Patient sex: M
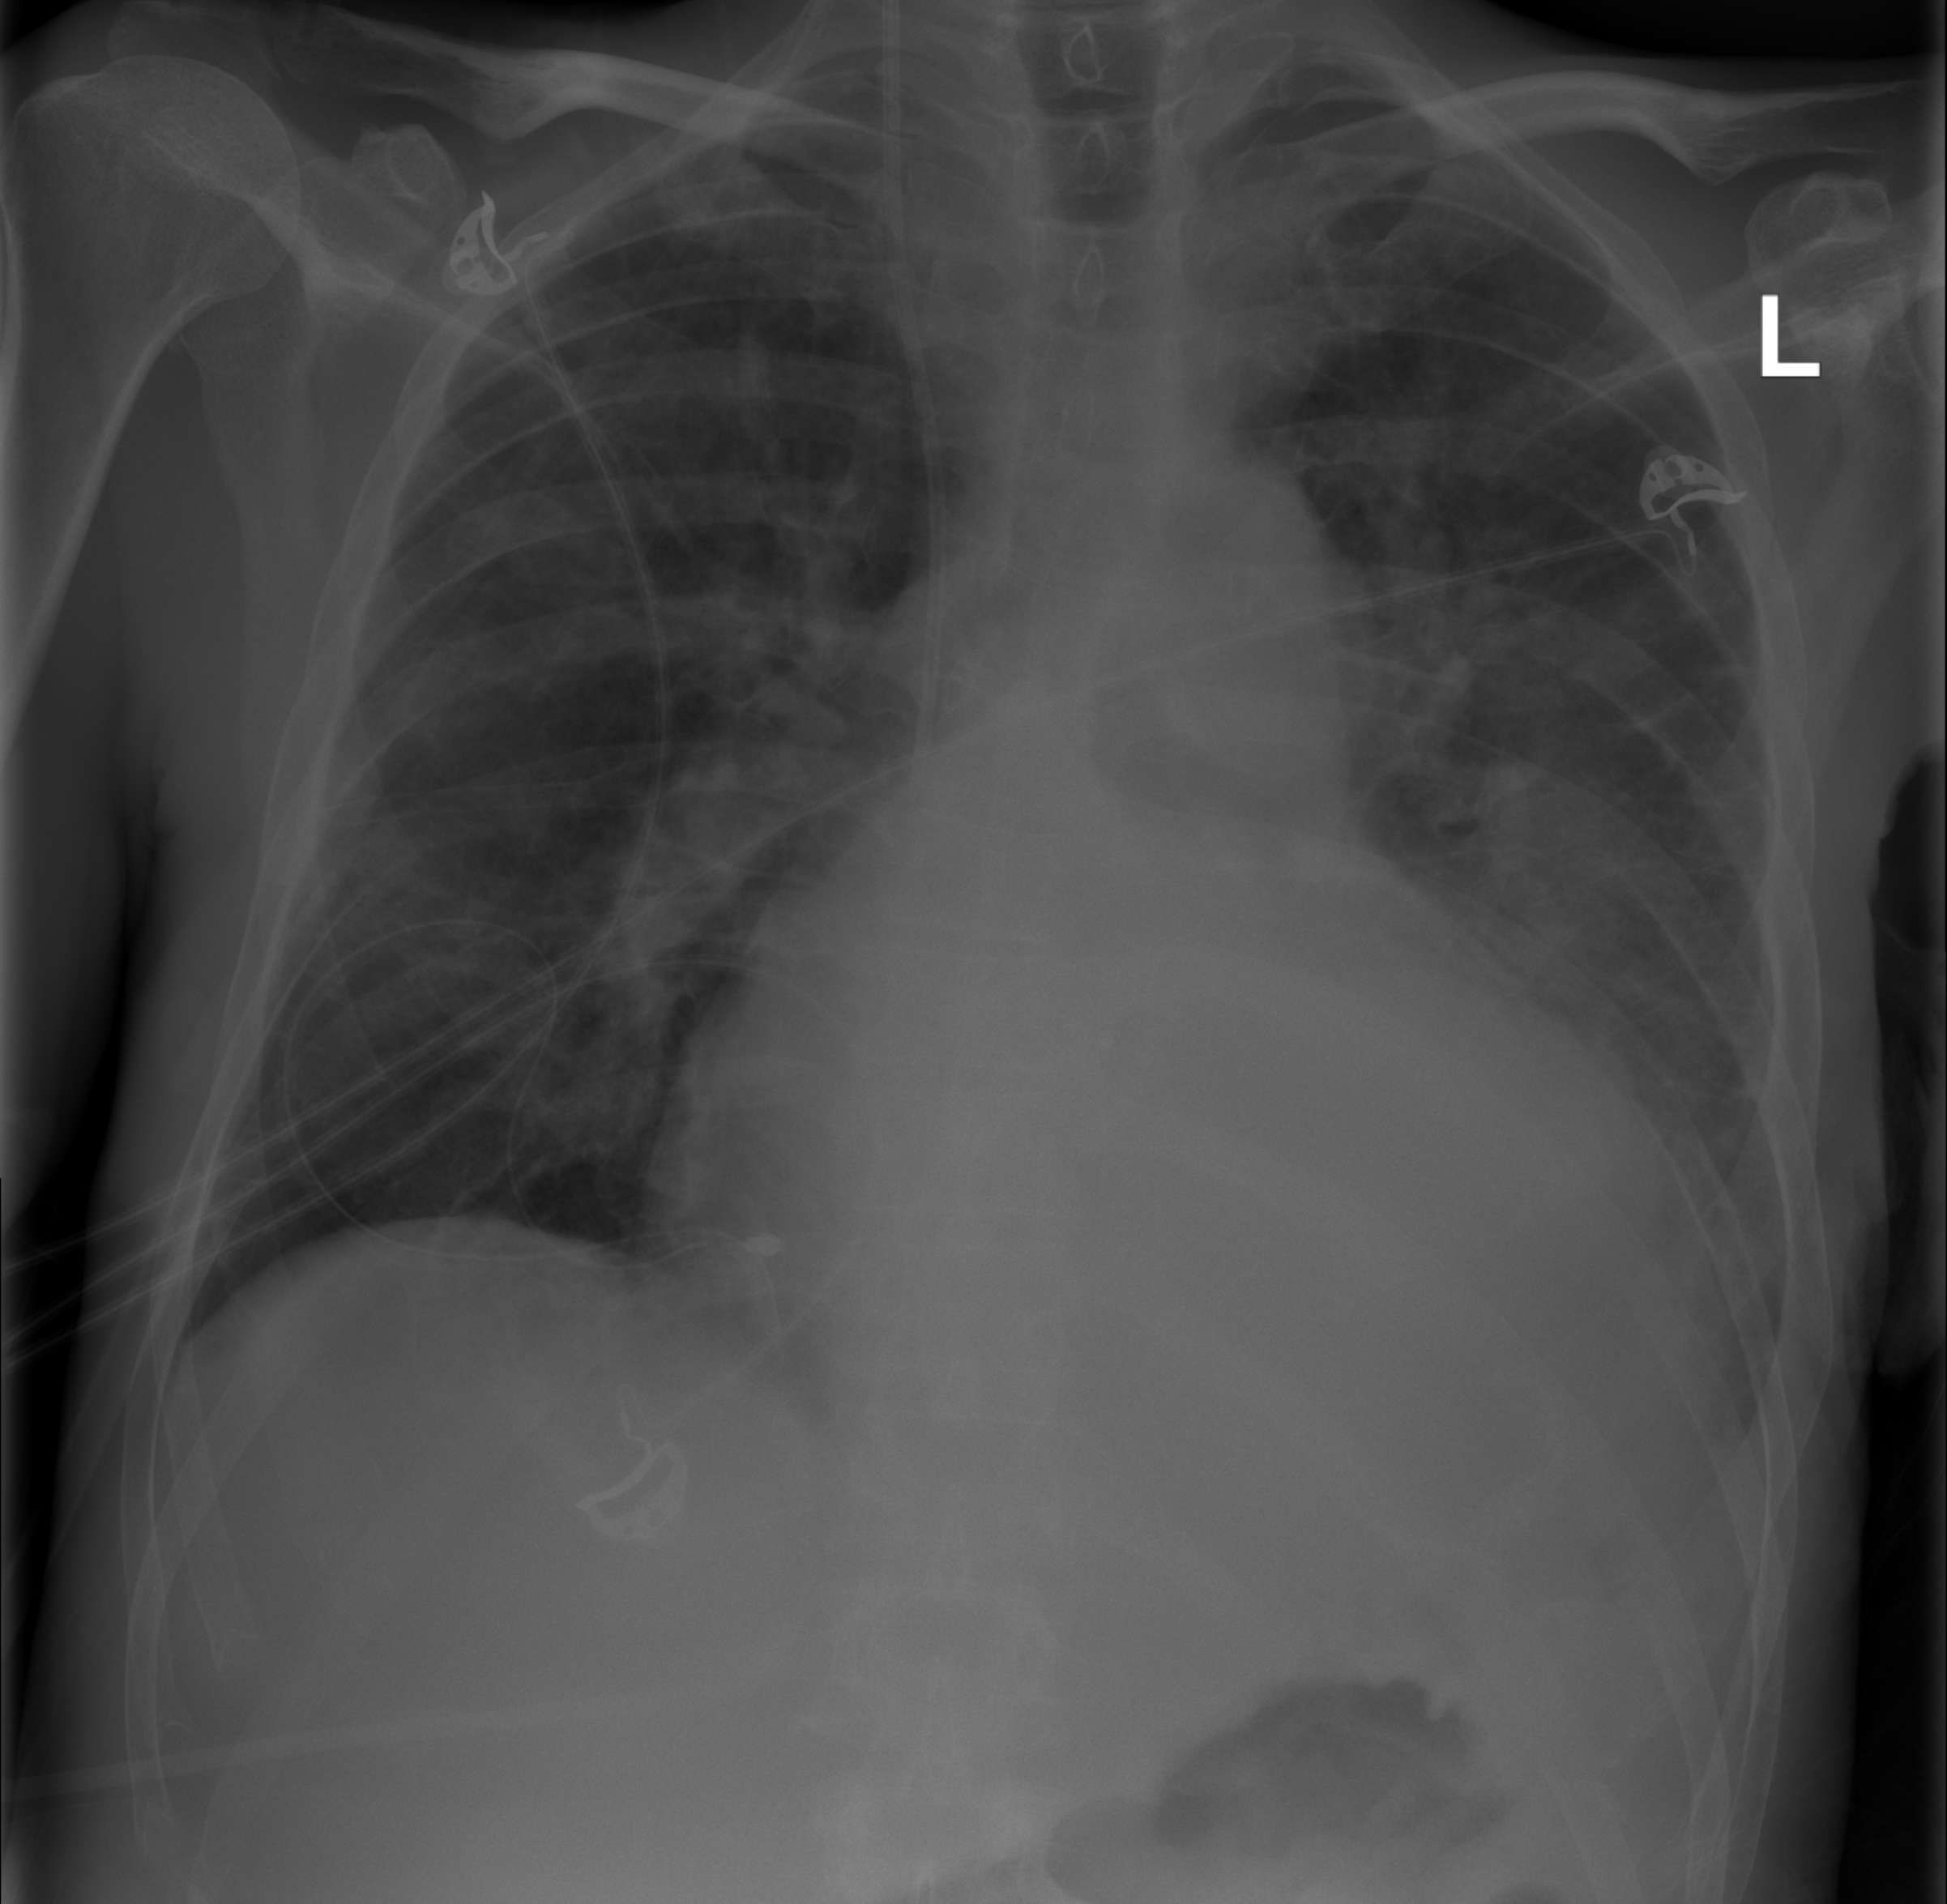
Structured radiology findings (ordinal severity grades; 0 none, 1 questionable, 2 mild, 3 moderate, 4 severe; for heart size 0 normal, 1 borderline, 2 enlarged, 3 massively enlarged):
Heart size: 3
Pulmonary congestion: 2
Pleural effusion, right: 0
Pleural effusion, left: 2
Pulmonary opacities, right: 2
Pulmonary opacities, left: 2
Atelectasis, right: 2
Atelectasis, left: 2